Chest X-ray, PA view. Patient: 60 years old, sex M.
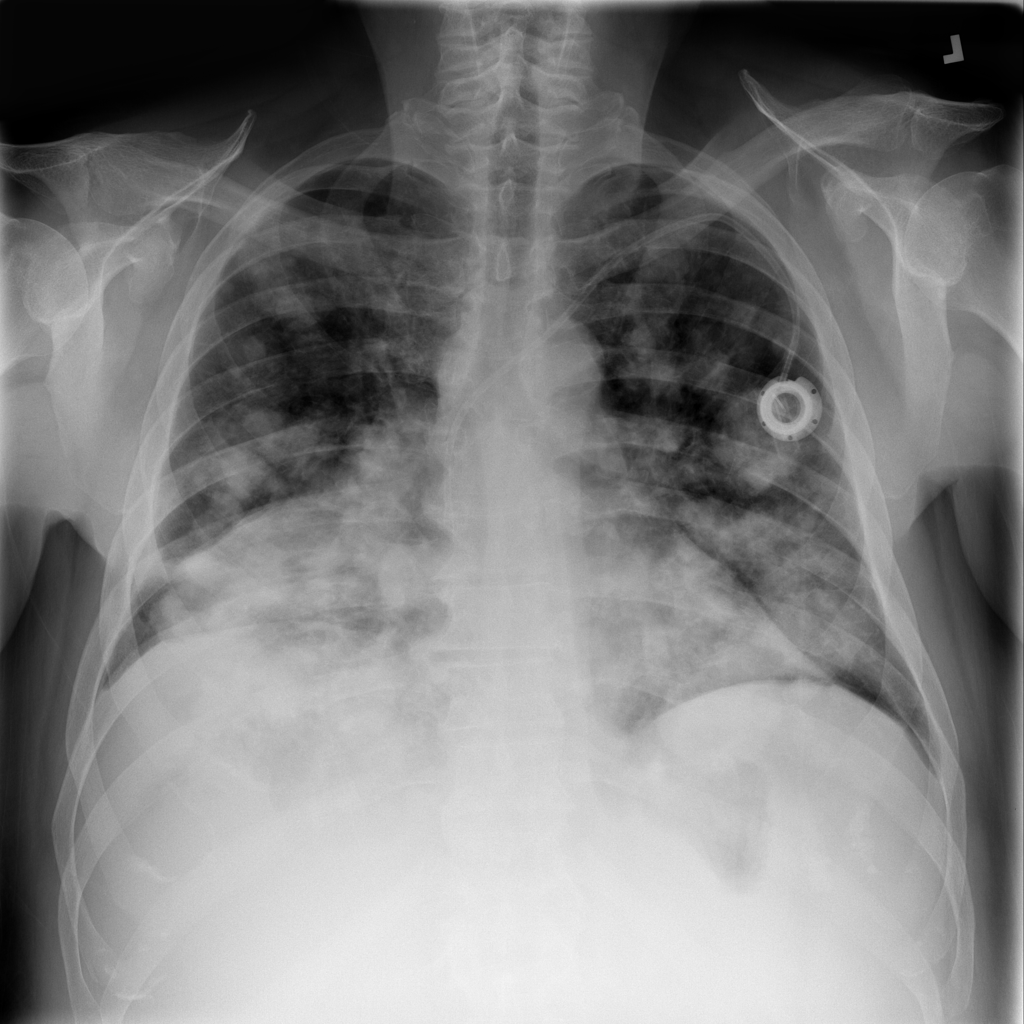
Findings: No Finding